Длина волны спектральной линии, которая наблюдается при переходе атомов натрия из возбуждённого состояния (обозначается $P_{\frac{3}{2}}$) в основное (обозначается $S_{\frac{1}{2}}$), равна $\lambda_0=588.9965~\text{нм}$. Некоторое количество газообразного натрия облучается лазерным лучом с длиной волны $\lambda=589.0080~\text{нм}$, распространяющимся в отрицательном направлении оси $z$. Атомы в газе совершают нерелятивистское тепловое движение. Обозначим $\theta$ угол между направлением движения атома и положительным направлением оси $z$, как показано на рисунке.
Найдите в каком диапазоне скоростей $u$ атомов натрия может произойти резонансное поглощение при возможном значении угла $30^{\circ} < \theta < 45^{\circ}$. Найдите модуль изменения вектора скорости $\left|u-V\right|$ атома натрия вследствие резонансного поглощения. При решении задачи считайте известными массу атома натрия $M=3.79\cdot10^{-26}~\text{кг}$, постоянную Планка $=6.626069\cdot10^{-34}~\text{Дж}\cdot\text{с}$ и скорость света в вакууме $c=2.997925\cdot10^8~\frac{\text{м}}{\text{с}}$.
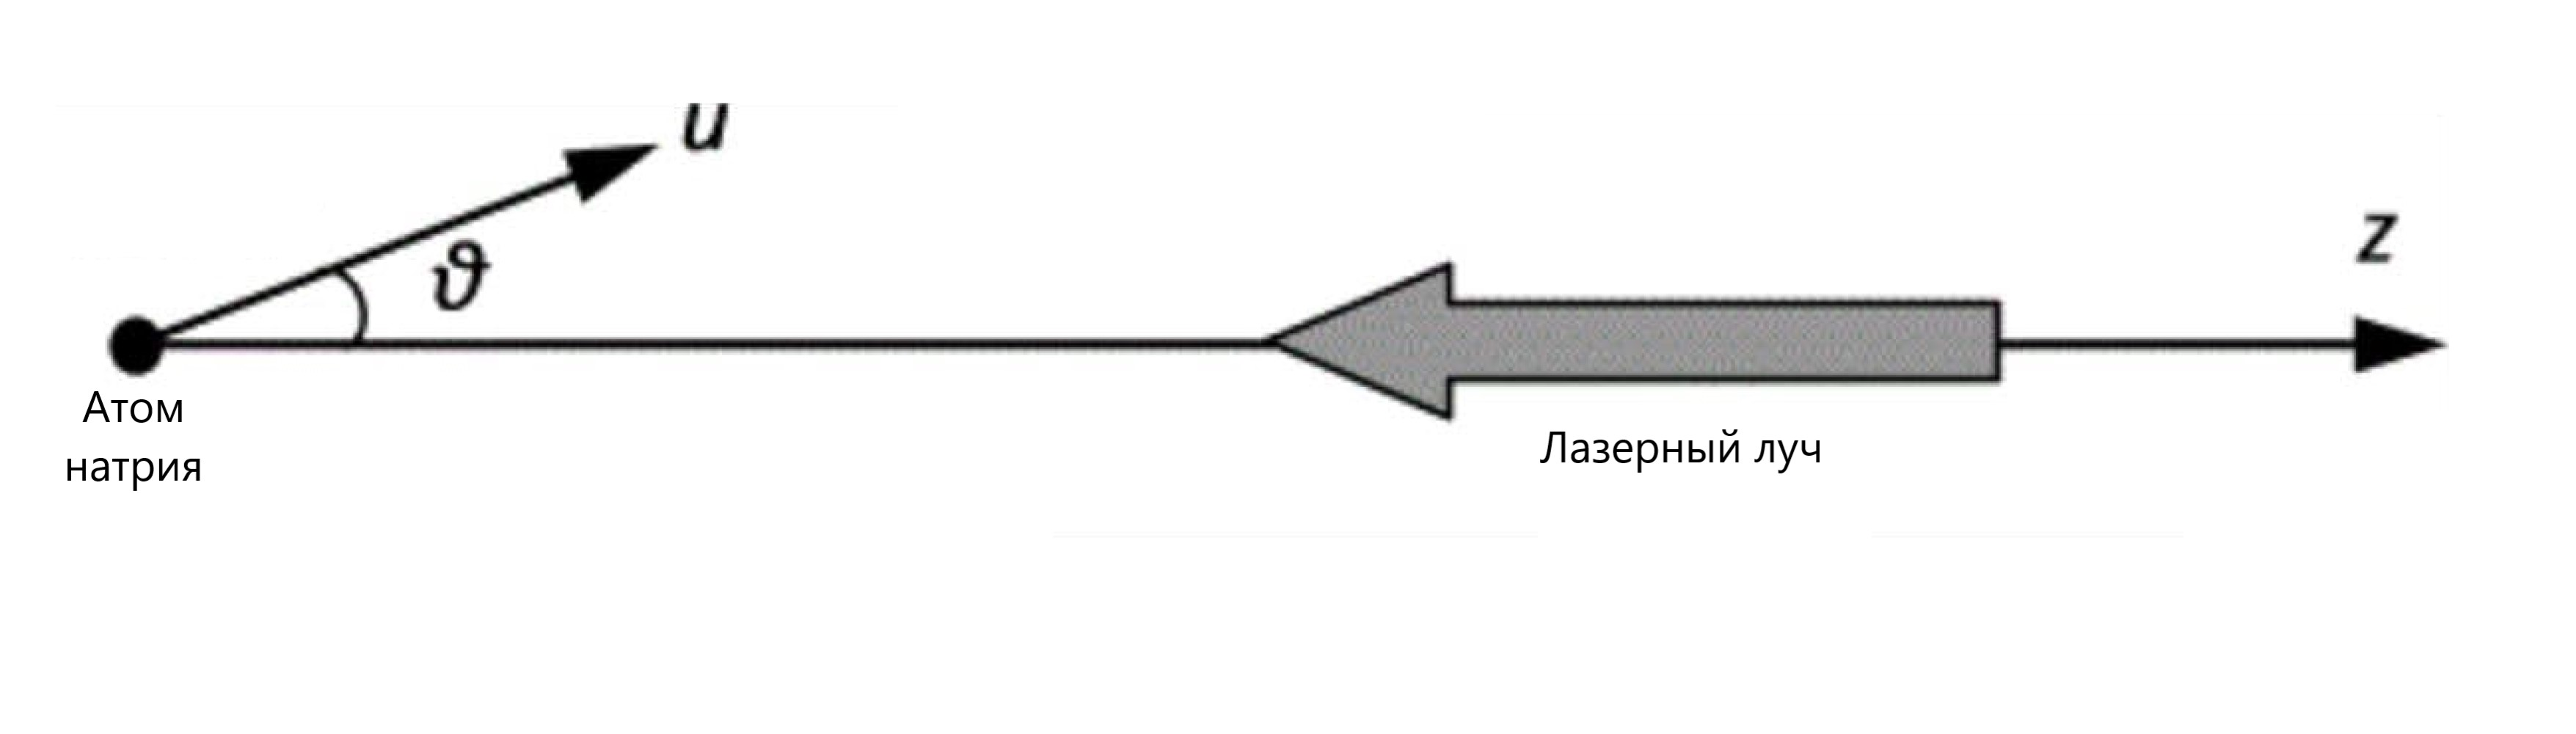
Решение: \[6.76\cdot10^3~\frac{\text{м}}{\text{с}} = \frac{2}{\sqrt3}\frac{\lambda-\lambda_0}{\lambda_0}c < u < \sqrt2\frac{\lambda-\lambda_0}{\lambda_0}c = 8.28\cdot10^3~\frac{\text{м}}{\text{с}},\\\left|u-V\right|=\frac{h}{M\lambda}=2.9\cdot10^{-2}~\frac{\text{м}}{\text{с}}.\]
Темы:
T, Китайские, Квантовая физика, Возбуждение атома